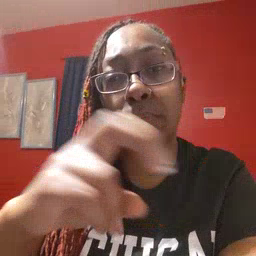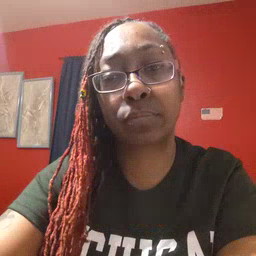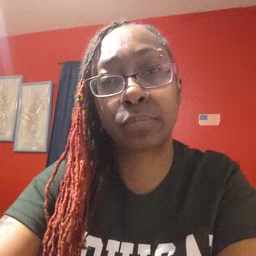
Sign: jump